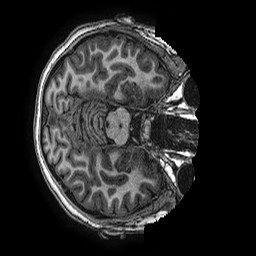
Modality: T1w
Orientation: axial
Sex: female
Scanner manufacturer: ge
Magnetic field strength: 3 T
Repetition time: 0.00766 s
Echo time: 0.003476 s